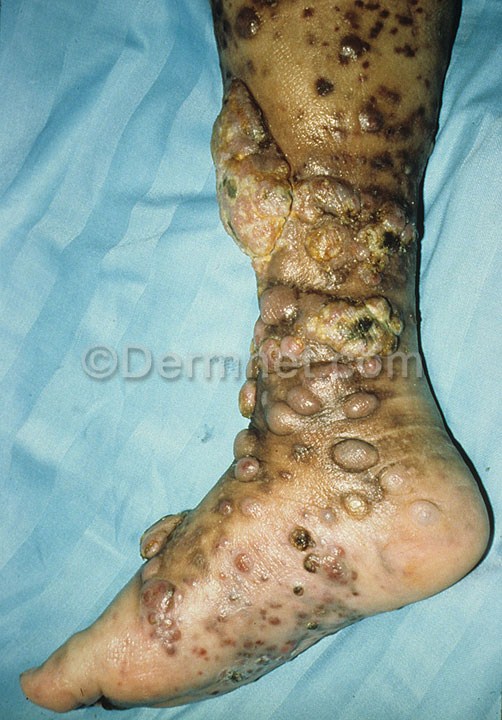
Disease: Herpes HPV and other STDs Photos